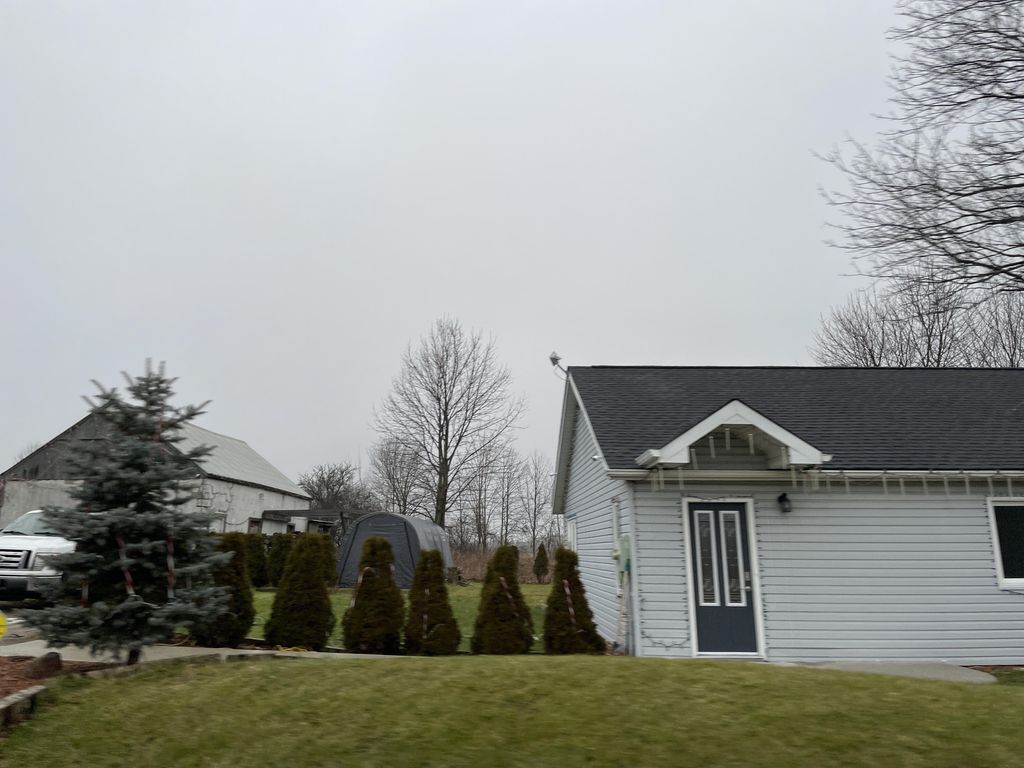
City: kitchener-waterloo